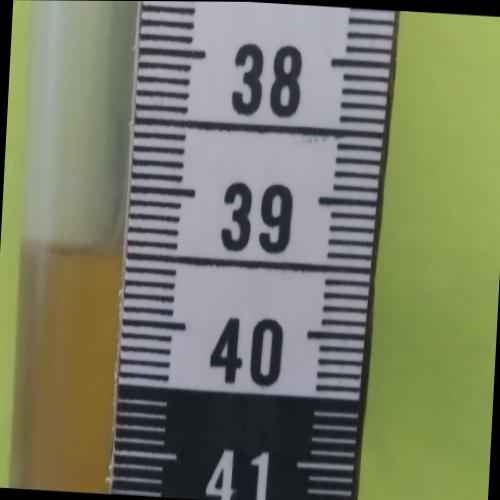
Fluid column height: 39.5 cm